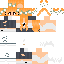
A female human skin with medium skin, wearing brown long hair dressed in a blue hoodie and black shorts, featuring a closed mouth.